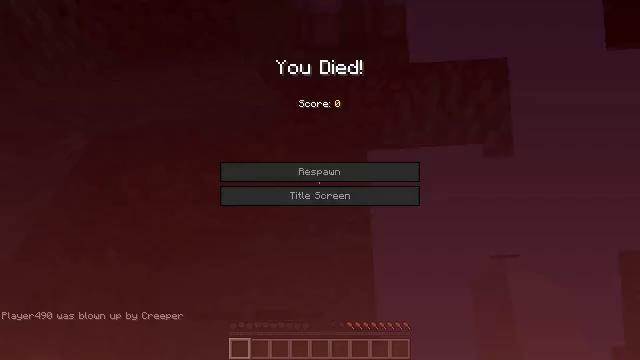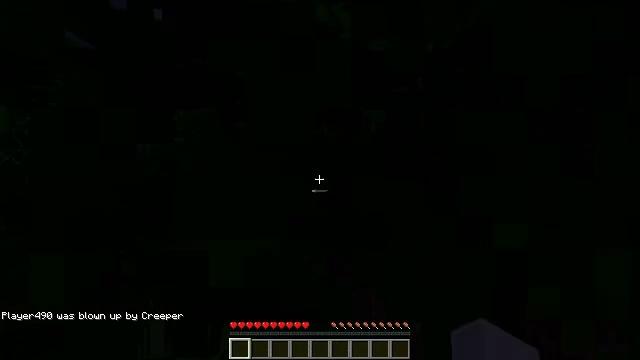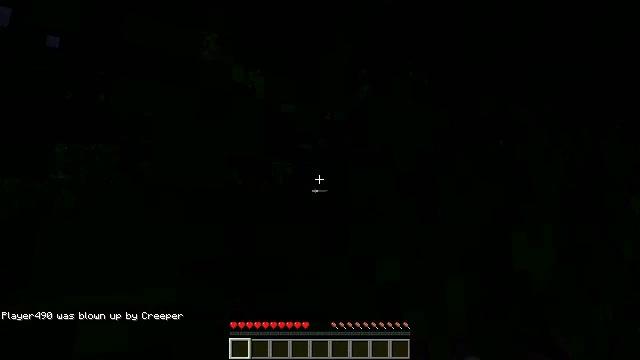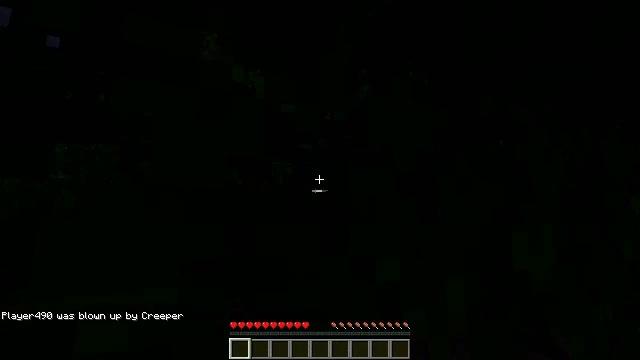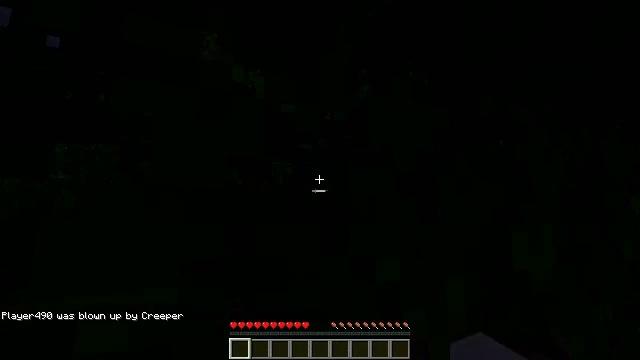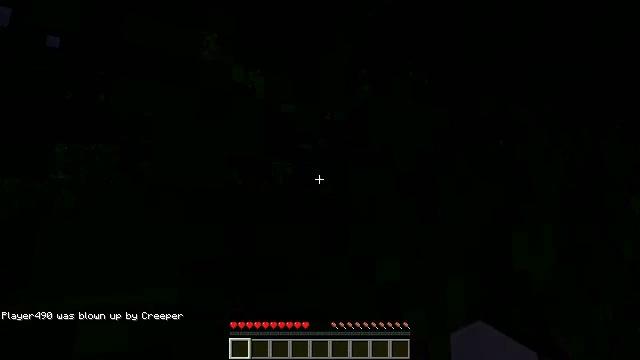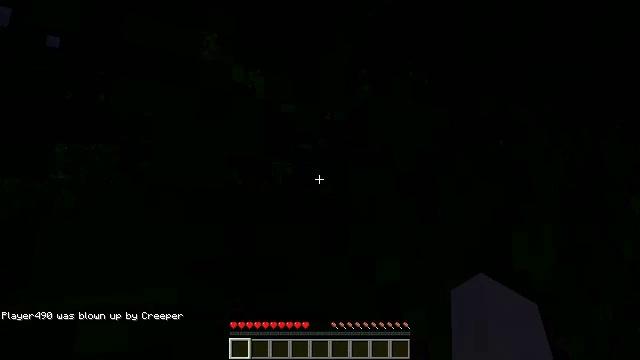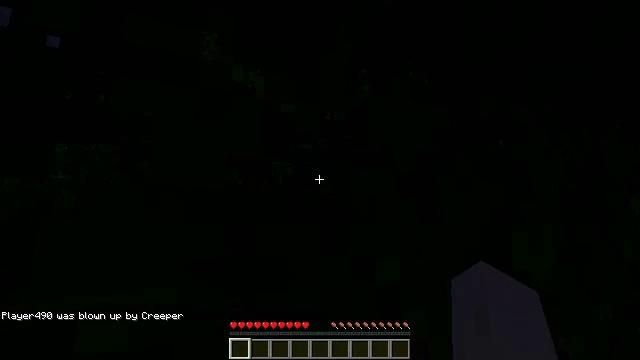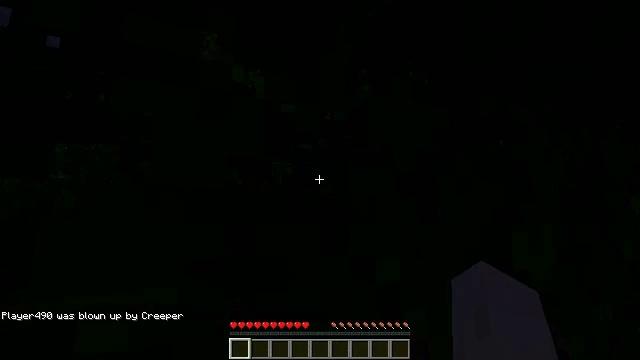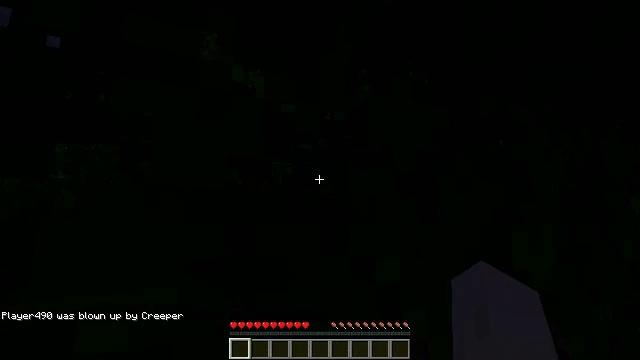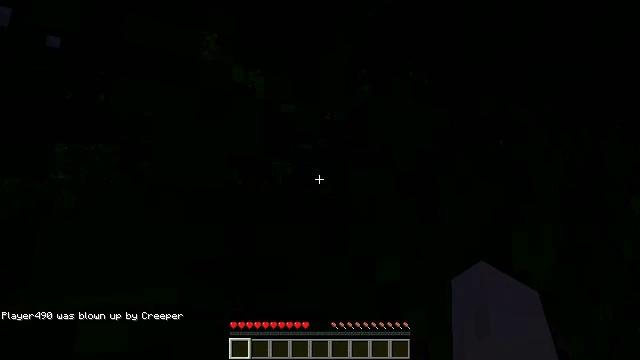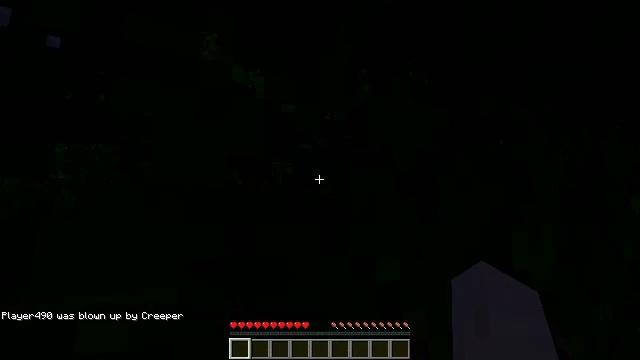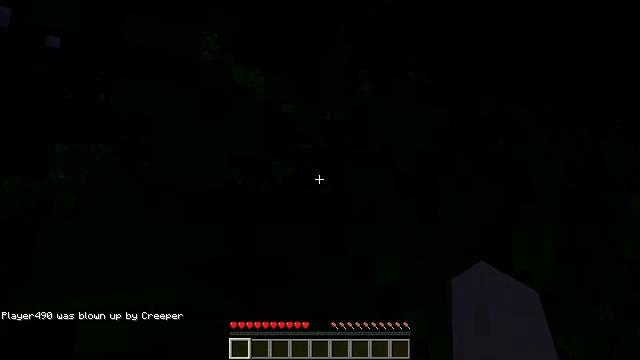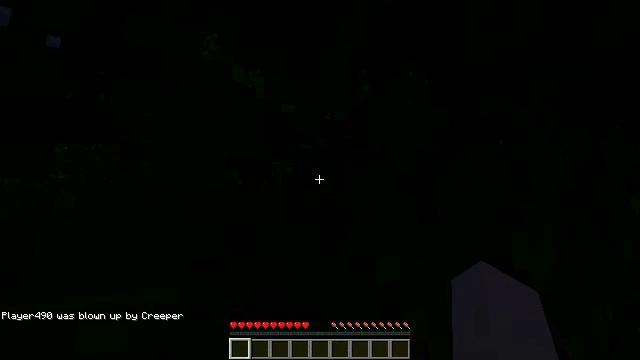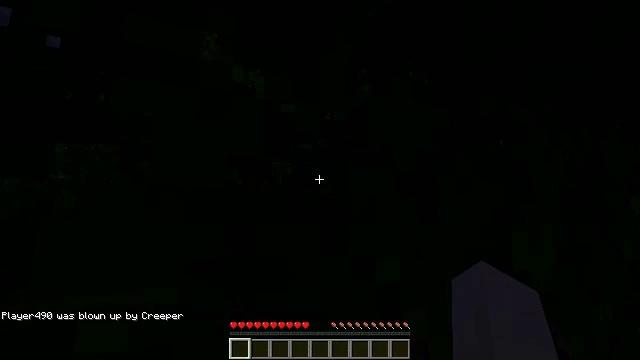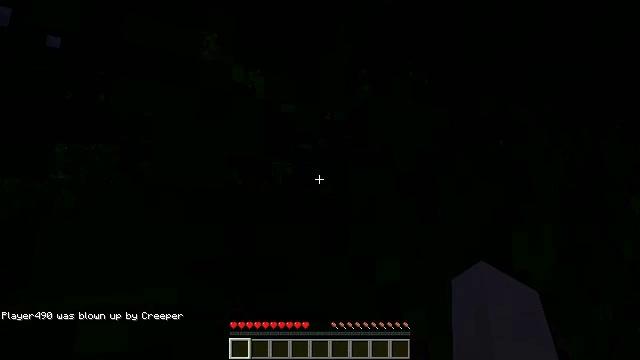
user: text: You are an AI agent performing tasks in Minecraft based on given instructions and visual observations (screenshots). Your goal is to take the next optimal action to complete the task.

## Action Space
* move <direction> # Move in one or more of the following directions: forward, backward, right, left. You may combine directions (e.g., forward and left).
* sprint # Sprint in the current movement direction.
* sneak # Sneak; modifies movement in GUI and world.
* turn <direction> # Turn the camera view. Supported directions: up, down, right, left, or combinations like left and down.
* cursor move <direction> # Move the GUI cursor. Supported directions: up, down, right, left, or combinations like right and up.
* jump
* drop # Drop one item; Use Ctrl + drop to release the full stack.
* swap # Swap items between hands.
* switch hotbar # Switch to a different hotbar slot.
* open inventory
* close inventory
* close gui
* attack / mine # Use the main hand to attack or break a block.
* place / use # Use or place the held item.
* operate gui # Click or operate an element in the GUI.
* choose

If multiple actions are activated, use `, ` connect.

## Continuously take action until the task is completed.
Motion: motion action
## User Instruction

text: Attack bamboo to gather it.
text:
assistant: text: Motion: move forward, sprint, attack / mine, jump
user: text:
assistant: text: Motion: turn right and up
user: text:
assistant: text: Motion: no_op
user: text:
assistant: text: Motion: no_op
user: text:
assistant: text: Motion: no_op
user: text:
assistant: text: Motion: no_op
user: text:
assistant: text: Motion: no_op
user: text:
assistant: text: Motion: no_op
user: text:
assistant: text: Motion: no_op
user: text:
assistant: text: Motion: no_op
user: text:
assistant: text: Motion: no_op
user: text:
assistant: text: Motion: no_op
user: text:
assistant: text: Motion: no_op
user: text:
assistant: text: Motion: no_op
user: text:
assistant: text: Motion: no_op
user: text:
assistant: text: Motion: no_op
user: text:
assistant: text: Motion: no_op
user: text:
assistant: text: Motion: no_op
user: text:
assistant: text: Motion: no_op
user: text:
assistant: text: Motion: no_op
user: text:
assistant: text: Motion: turn left
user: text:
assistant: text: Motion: turn left
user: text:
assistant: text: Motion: turn left and up
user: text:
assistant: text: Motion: turn left
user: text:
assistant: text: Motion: turn left
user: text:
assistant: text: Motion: turn left
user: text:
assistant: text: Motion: turn left
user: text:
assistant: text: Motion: turn left
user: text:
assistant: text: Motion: turn left
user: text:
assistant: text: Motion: turn left